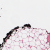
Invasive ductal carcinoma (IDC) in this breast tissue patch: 0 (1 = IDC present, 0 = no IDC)